Current action and preconditions to check: trajectory_clear

Your task: For each precondition in the list above, predict whether it will hold at this action.

Consider the current scene as observed from the mobile robot's camera, and analyze the predicted future states of all dynamic agents (e.g., people, animals, vehicles, or any moving entities) within the NEXT SECOND.

IMPORTANT: Only answer "very likely" if you are absolutely certain—based on strong, clear evidence—that a dynamic agent will violate the precondition in the predicted future state. Do NOT answer "very likely" for unlikely, ambiguous, or low-probability risks.

Ask yourself for each precondition: Is there a high probability, with clear and convincing evidence, that the predicted future states of any dynamic agent will interfere with the predicted future state of the currently executing action within the NEXT SECOND, causing that precondition to fail?

Assess the risk level based on these predictions. Use "likely" or "very likely" if motions create a clear risk of interference.

Use "neutral" or "improbable" if agents are nearby but their predicted paths are clearly diverging or non-conflicting.

Failure Risk Categories: "very improbable", "improbable", "neutral", "likely", "very likely"

Answer Format: Output ONLY the probability_of_failure value from these categories: "very improbable", "improbable", "neutral", "likely", "very likely"

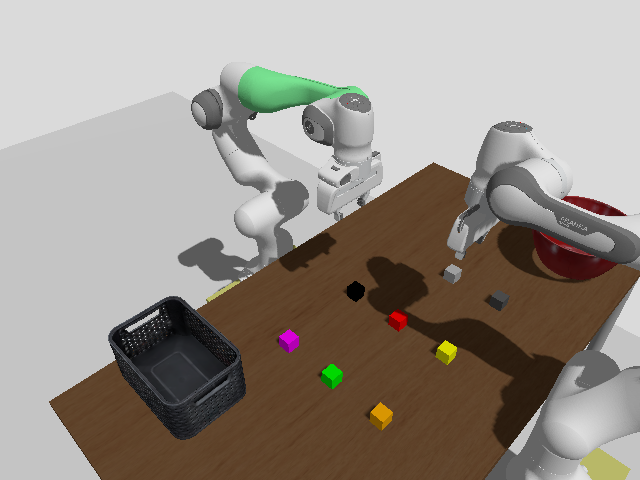

Answer: very improbable